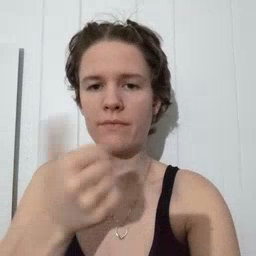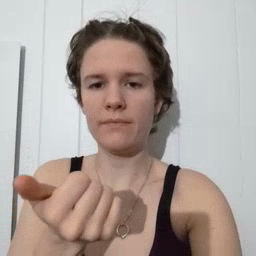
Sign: another